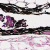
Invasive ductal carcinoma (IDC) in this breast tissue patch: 0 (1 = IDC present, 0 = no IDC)